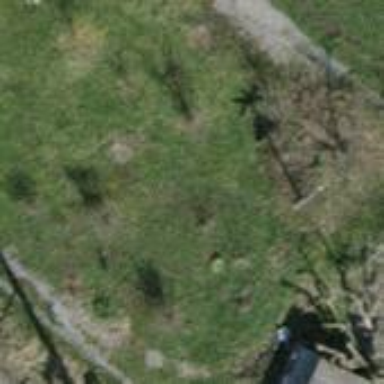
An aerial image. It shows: Miniature railway.